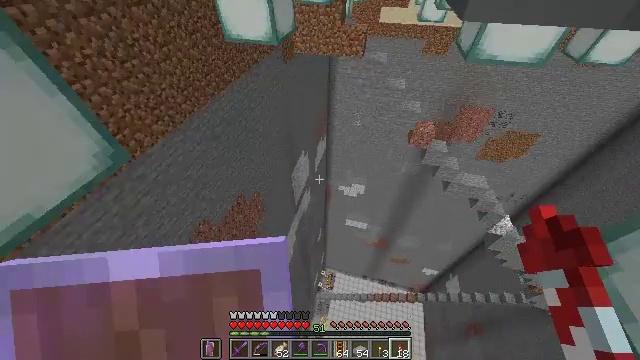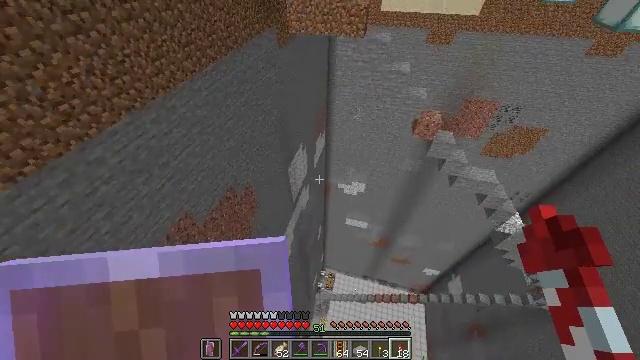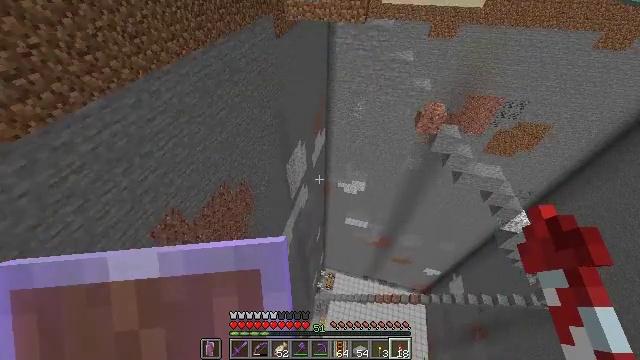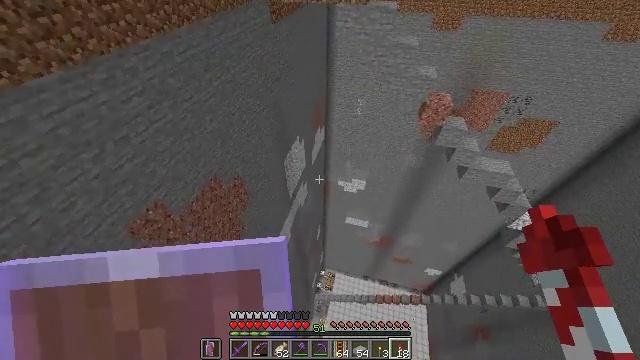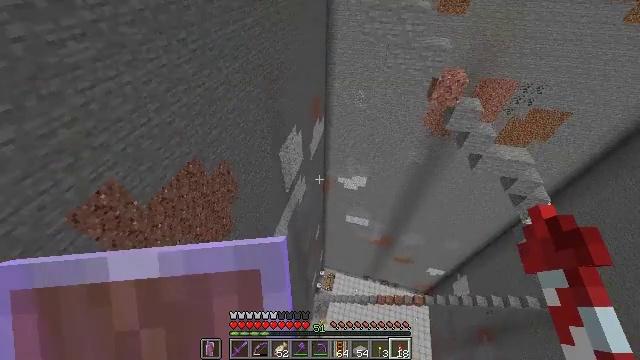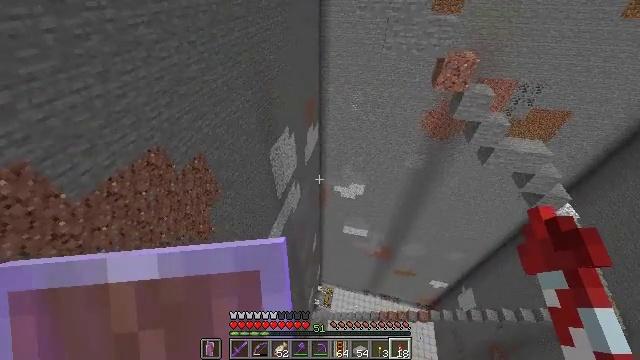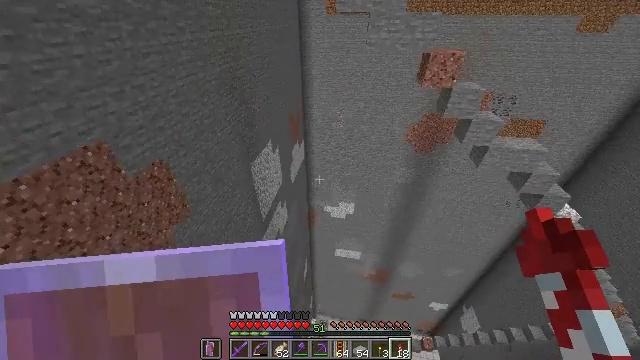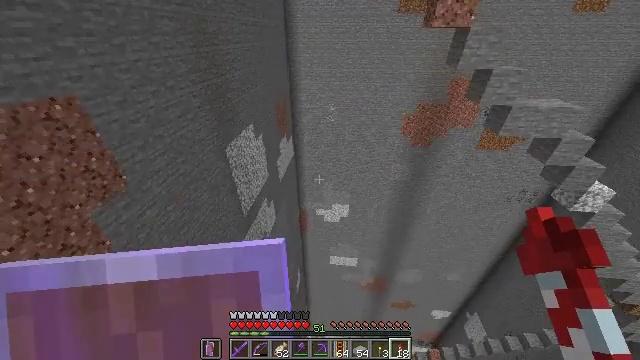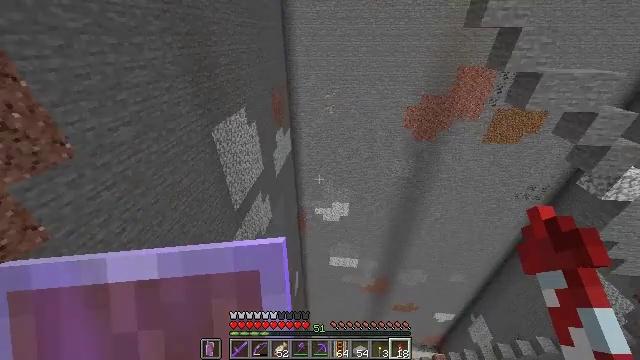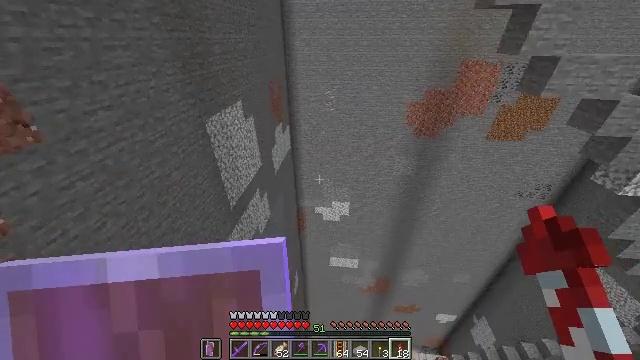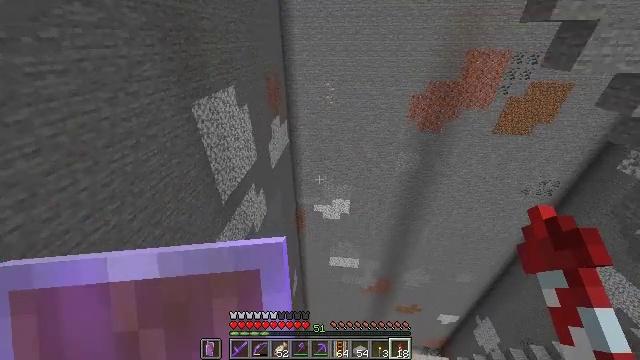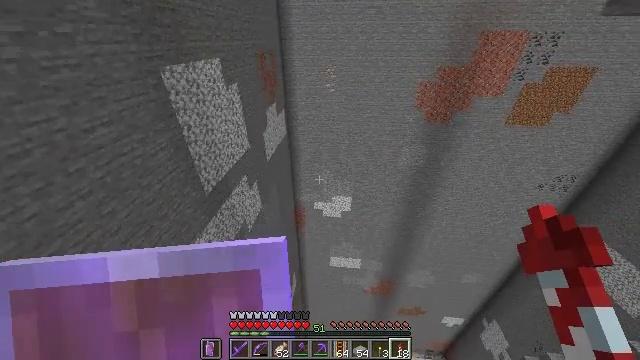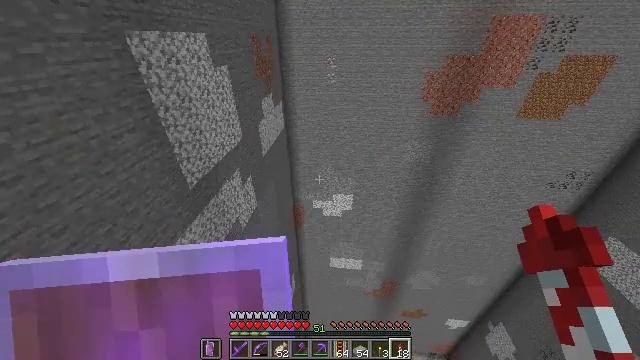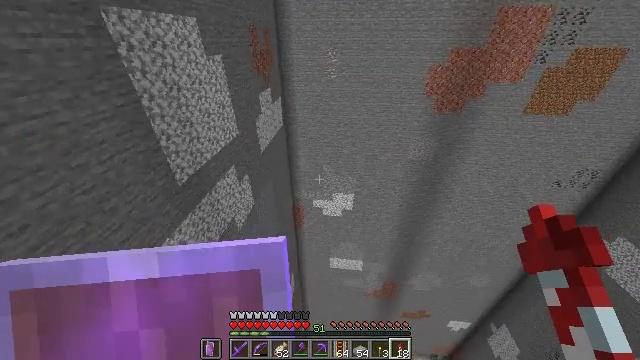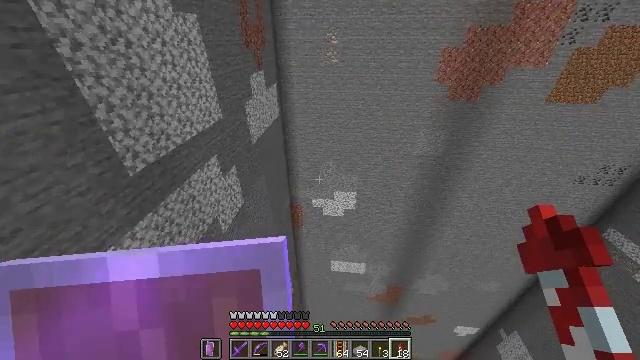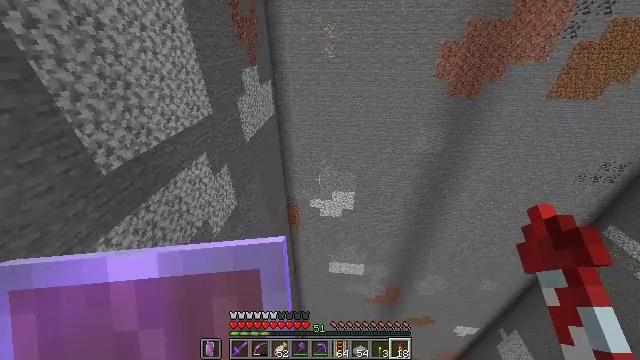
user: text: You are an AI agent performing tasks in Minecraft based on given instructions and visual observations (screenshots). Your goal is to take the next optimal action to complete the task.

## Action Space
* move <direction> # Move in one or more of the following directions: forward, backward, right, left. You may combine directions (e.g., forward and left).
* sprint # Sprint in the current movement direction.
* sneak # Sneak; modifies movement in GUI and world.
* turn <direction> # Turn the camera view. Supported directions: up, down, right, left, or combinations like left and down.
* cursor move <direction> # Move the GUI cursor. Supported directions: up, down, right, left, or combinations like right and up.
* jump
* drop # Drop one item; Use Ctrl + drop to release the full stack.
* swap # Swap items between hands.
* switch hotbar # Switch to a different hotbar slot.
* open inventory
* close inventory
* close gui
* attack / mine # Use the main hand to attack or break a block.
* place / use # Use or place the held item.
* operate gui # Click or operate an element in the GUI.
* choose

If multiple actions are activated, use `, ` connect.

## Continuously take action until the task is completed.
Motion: motion action
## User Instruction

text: Hunt a slime.
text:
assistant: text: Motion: move forward, sprint
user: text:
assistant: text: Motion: move forward, sprint
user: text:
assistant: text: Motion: move forward, sprint
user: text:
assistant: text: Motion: move forward, sprint
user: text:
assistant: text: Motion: move forward, sprint, turn right and up, jump
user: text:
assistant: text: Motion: move forward, sprint, turn right and up, jump
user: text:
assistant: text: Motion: move forward, sprint, turn right and up, jump
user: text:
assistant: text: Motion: move forward, sprint, jump
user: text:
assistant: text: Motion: move forward, sprint, jump
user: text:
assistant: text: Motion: move forward, sprint, jump
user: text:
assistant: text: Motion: move forward, sprint, jump
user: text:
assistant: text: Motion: move forward, sprint, jump
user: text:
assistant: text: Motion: move forward, sprint, jump
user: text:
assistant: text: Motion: move forward, sprint, jump
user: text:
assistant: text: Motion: move forward, sprint, jump
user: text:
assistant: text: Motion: move forward, sprint, turn right and up
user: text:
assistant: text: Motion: move forward, sprint, turn right and up
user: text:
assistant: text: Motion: move forward, sprint, turn right and up
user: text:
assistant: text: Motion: move forward, sprint, turn right
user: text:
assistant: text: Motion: move forward, sprint, turn right
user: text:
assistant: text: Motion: move forward, sprint, turn right
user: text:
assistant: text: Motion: move forward, sprint, turn right
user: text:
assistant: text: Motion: move forward, sprint, turn right
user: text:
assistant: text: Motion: move forward, sprint, turn right
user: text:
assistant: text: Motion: move forward, sprint, turn right
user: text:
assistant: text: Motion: move forward, sprint, turn right
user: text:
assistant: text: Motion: move forward, sprint, turn right
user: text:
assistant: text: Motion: move forward, sprint, turn right
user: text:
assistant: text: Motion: move forward, sprint, turn right and down
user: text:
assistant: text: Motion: move forward, sprint, turn right and down